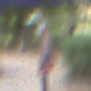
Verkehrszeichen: Steigung10
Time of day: MorningAfternoon
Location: Outdoor (Suburban)
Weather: PartlyCloudy
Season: NotSpecified
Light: Natural